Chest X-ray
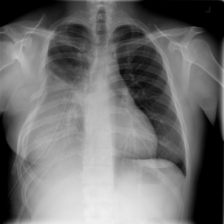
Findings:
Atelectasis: negative
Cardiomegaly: negative
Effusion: negative
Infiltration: negative
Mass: negative
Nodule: negative
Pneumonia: negative
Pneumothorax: negative
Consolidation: negative
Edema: negative
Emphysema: negative
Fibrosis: negative
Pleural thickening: negative
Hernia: negative